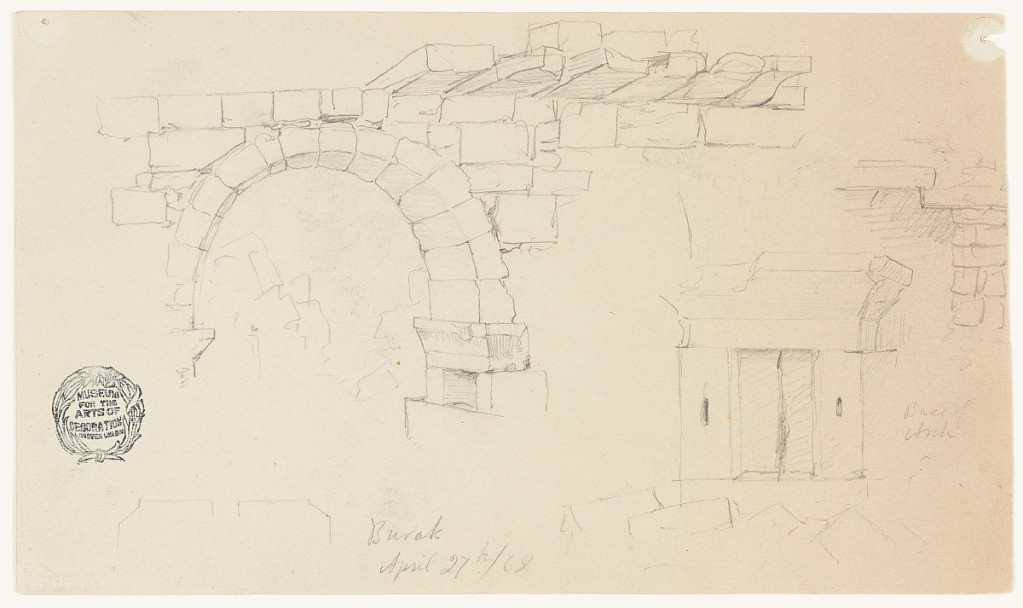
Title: Stone Arch, Stone Base
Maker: Frederic Edwin Church, American, 1826–1900
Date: April 27, 1868
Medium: Graphite on gray-green wove paper; verso: graphite
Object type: Drawing
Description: Architectural sketches showing views of ancient Roman ruins near the village of Burak (also spelled Burraq) in southern Syria. A stone arch is showng at left with a detail of its base at right.

Verso: Loose landscape sketch of a field or plain the foreground that leads to a rugged, layered mountain ranges in the background. Olive trees and other vegetation visible at left.